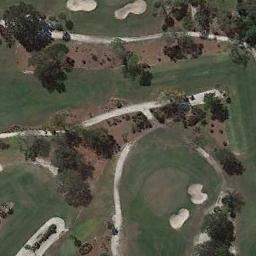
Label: golf_course